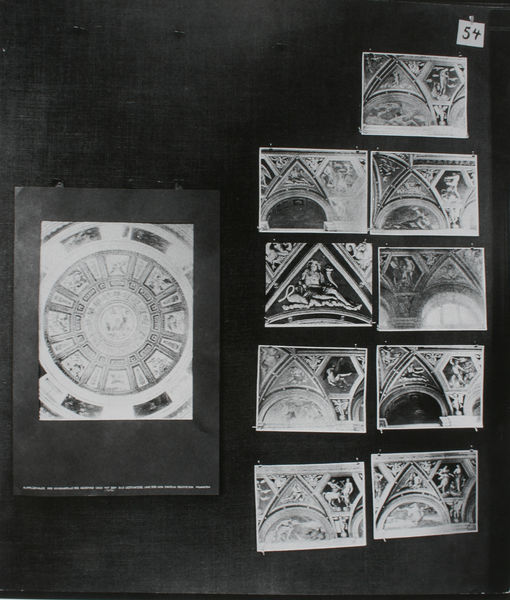
Titel: Der Bilderatlas Mnemosyne - Tafel 54
Künstler: Aby Warburg
Standort: London
Institution: Warburg Institute ©
Schlagwörter: gemälde, schatten, weiß, dreieck, komposition, ausschnitt, grau, licht, schaufenster, schwarz, muster, wand, architektur, rahmen, kirche, decke, kontrast, kreis, pferd, rund, engel, relief, bilder, fotos, bogen, studie, giebel, laden, rand, figuren, kuppel, tafel, karten, detail, zahlen, foto, fotografie, photographie, bögen, gewölbe, schwarz weiss, zwickel, photo, ausstellung, poster, hubi, hellgrau, zahl, spitzbogen, götter, mythos, fresken, heiliger, sammlung, fresko, museum, beispiele, mandala, erinnerung, sakral, preis, verzierungen, details, rondell, fragmente, zeichnunge, ausschnitte, dokumentation, kalender, zyklus, atlas, mythisch, fotografien, photos, stichkappen, postkarten, stecknadel, erinnerungen, beispiel, warburg, zusammenstellung, aby warburg, aby, bilderatlas, mnemosyne, pinnwand, reproduktionen, vierundfünfzig, bildatlas, abbildund, dsecke, aby tafel 54, schhaufenster, 54, nervt, bideratlas, rotounde